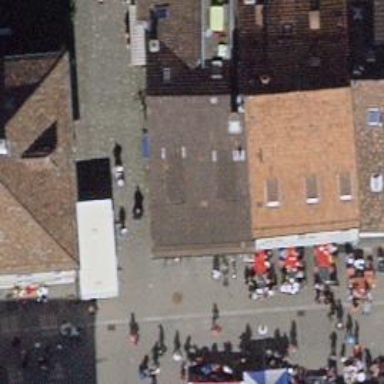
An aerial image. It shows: Clothing store.